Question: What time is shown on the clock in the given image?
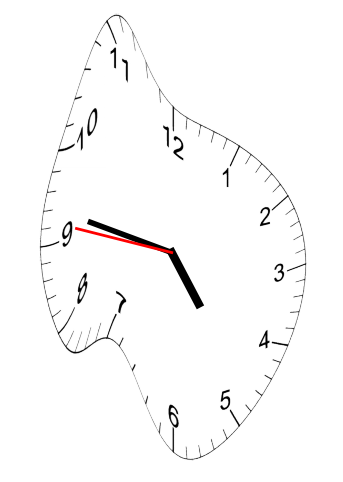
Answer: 04:46:46